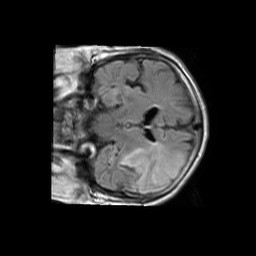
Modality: FLAIR
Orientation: coronal
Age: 75
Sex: male
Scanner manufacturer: philips
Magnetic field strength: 1.5 T
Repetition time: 11 s
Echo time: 0.14 s